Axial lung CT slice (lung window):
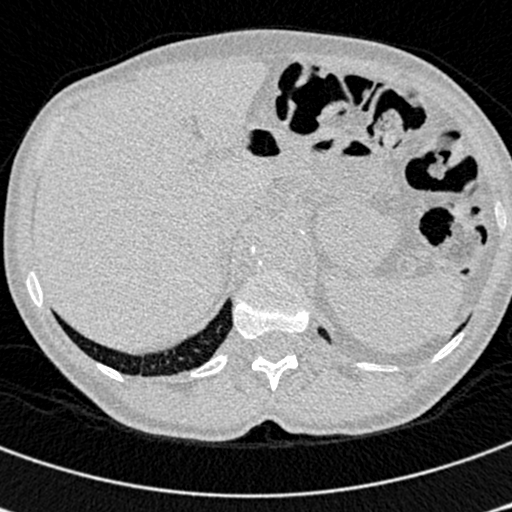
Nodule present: no